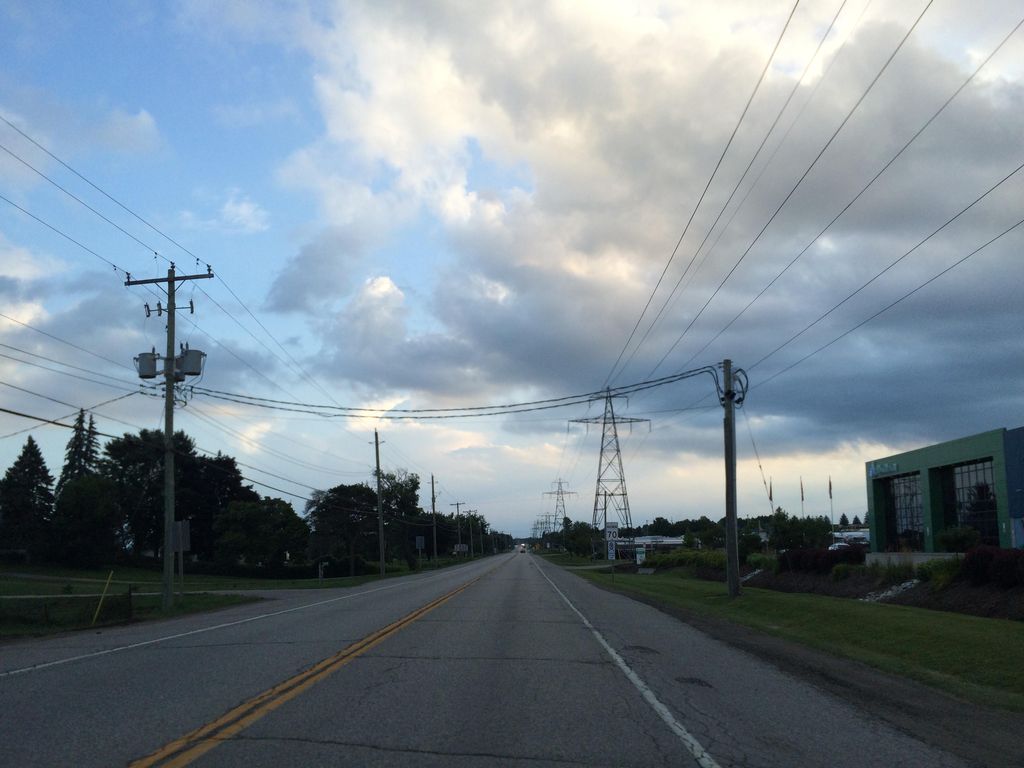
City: kitchener-waterloo